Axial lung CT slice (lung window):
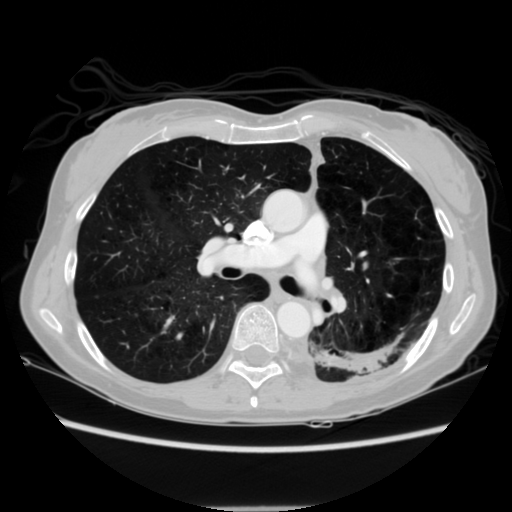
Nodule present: no